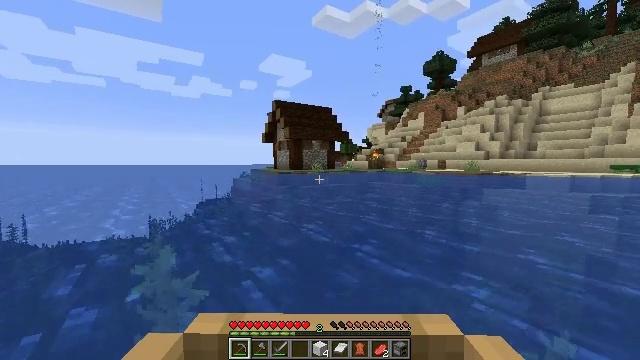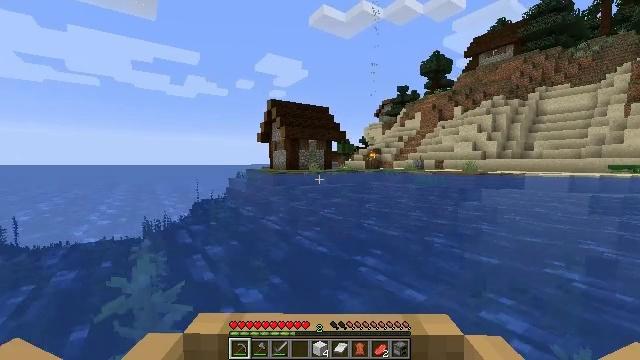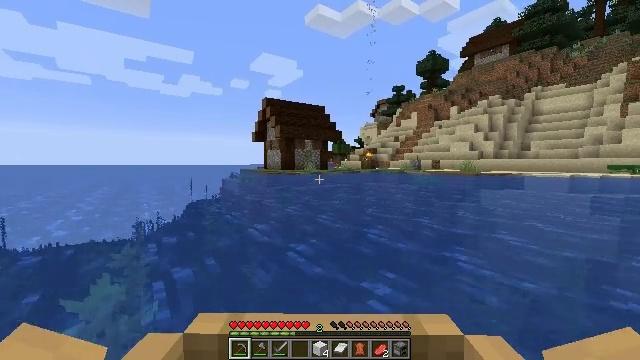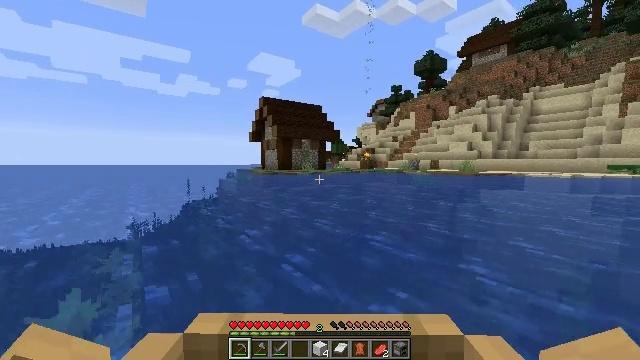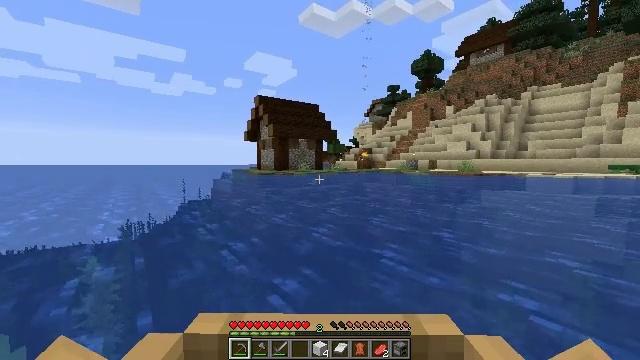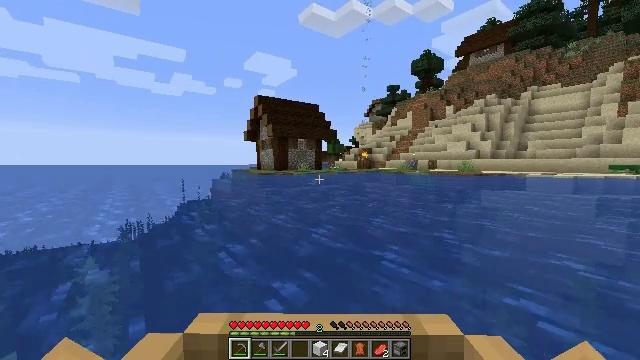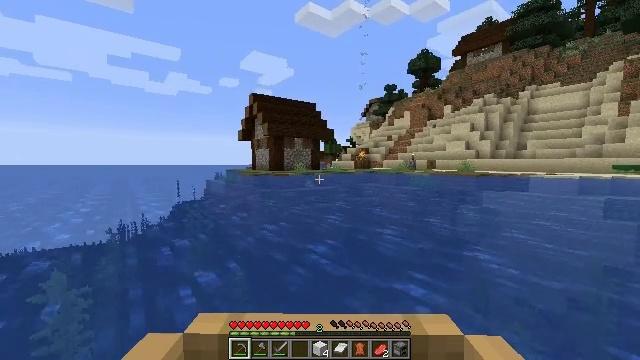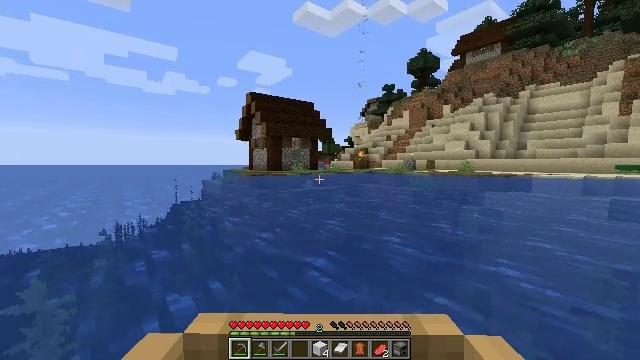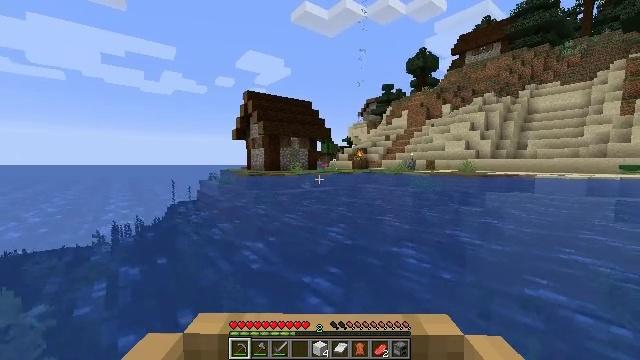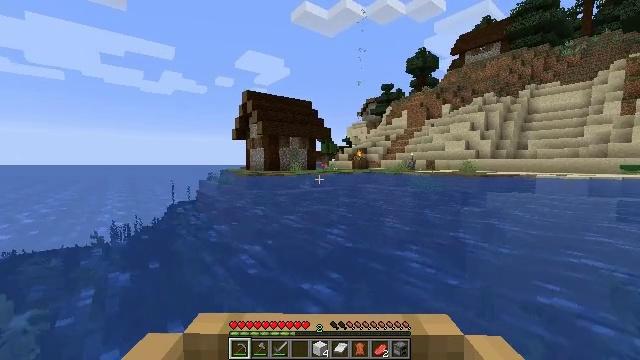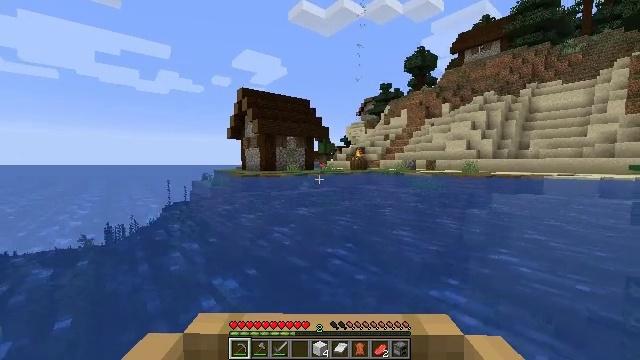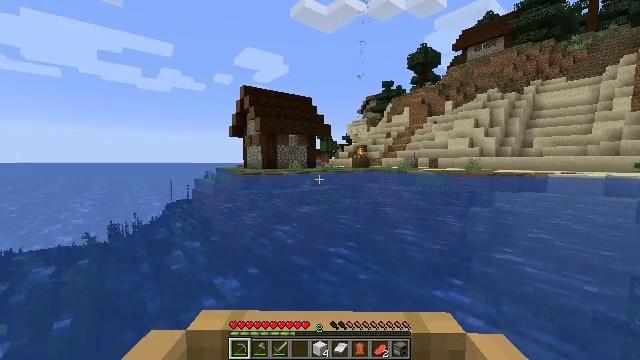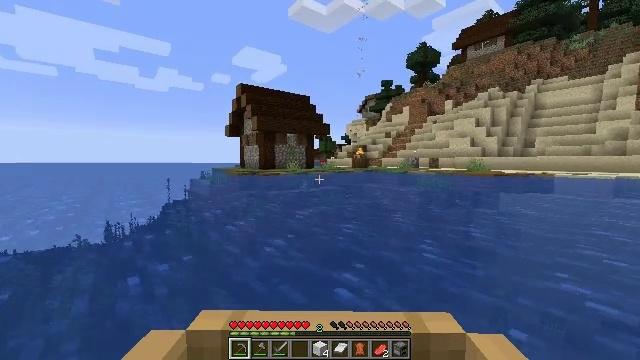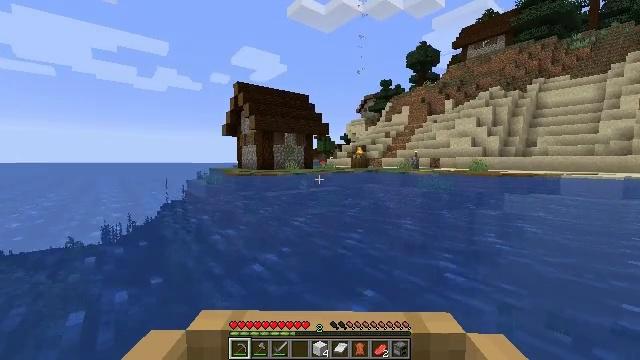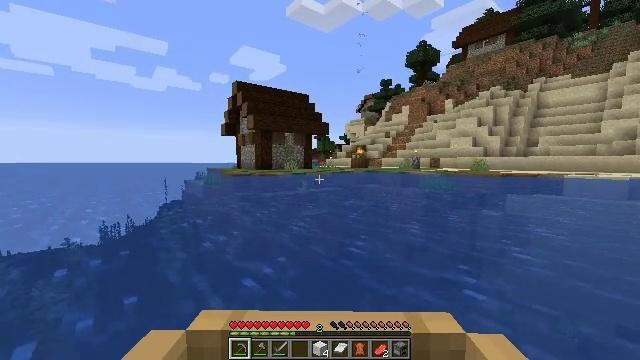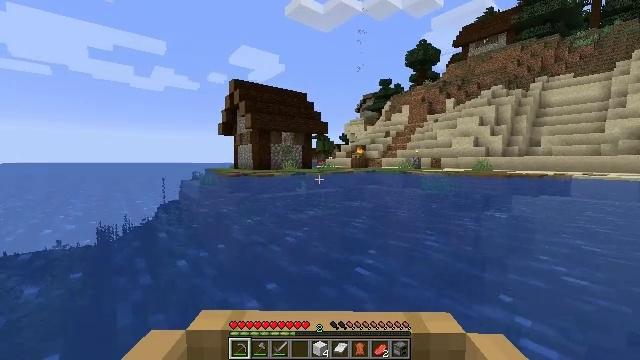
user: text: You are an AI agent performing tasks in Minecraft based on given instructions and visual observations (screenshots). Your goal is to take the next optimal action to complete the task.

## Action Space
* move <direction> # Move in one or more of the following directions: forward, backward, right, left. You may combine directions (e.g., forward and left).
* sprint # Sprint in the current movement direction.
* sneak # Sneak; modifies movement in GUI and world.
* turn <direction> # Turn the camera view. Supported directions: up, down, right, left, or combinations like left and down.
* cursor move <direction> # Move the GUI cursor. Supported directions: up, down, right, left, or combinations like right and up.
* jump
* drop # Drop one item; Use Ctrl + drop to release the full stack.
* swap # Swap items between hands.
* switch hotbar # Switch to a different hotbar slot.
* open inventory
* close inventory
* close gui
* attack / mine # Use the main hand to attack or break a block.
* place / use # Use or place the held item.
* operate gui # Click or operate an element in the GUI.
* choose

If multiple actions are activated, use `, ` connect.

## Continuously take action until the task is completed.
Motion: motion action
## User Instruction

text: Break the blue bed to move it.
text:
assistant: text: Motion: move forward
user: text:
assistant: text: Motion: move forward
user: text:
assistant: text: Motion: move forward
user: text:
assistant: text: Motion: move forward
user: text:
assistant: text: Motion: move forward
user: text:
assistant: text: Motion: move forward
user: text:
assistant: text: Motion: move forward
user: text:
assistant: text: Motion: move forward
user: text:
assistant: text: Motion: move forward
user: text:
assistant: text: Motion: move forward
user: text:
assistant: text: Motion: move forward
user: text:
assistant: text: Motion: move forward
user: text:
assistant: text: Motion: move forward
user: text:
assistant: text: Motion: move forward
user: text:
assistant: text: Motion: move forward
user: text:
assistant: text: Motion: move forward
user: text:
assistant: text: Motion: move forward
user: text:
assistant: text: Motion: move forward
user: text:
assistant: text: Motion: move forward
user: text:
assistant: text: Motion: move forward
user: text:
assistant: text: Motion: no_op
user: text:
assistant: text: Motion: no_op
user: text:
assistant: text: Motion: no_op
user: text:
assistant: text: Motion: no_op
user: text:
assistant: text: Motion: no_op
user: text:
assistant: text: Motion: no_op
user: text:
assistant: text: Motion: no_op
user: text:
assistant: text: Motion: no_op
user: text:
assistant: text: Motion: no_op
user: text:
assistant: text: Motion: no_op